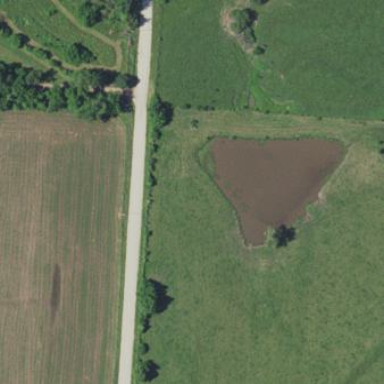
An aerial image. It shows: Pond with natural water.